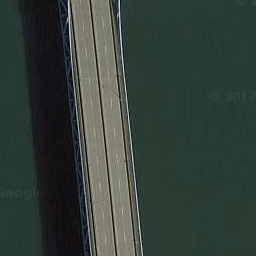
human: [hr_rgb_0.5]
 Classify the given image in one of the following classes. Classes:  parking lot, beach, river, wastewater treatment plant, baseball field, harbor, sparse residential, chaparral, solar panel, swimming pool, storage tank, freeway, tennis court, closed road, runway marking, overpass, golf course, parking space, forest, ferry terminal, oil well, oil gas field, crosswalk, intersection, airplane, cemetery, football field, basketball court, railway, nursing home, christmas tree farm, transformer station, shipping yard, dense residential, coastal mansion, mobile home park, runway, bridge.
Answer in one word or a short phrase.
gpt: bridge